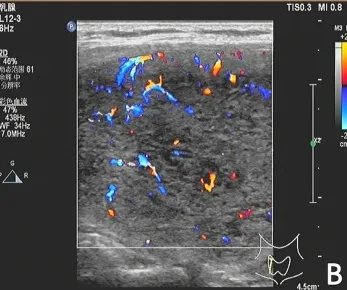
Ultrasound and computed tomography (CT) images of a tumor. (B) The hypoechoic mass with rich blood flow signals in the right lobe.
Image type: radiology (ultrasound)